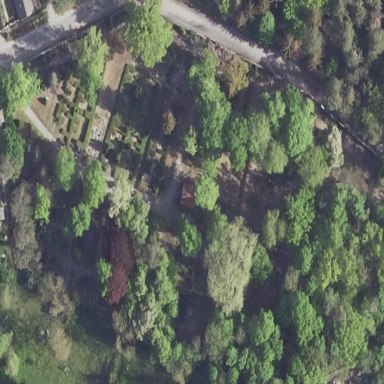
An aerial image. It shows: Wall surrounding cemetery.